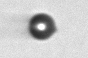
Label: bead